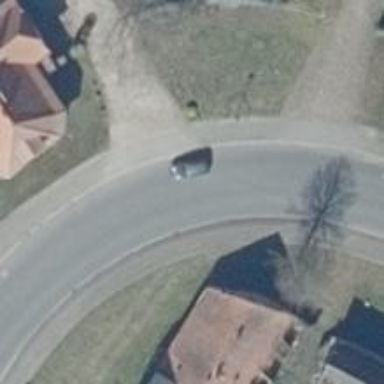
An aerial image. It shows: Primary road with asphalt surface.